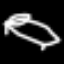
Label: bed